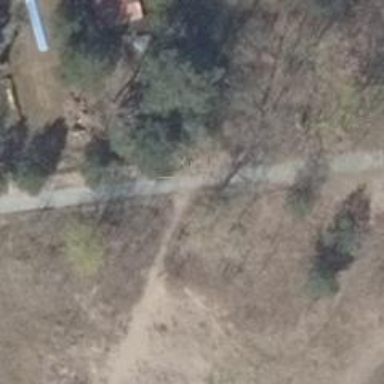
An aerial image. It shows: Path.